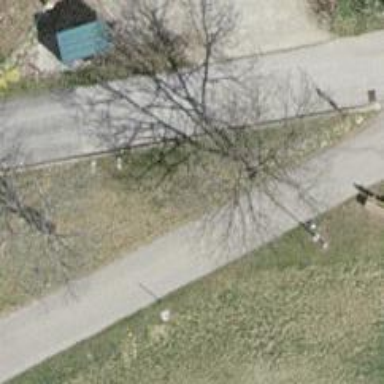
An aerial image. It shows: Bench for seating.